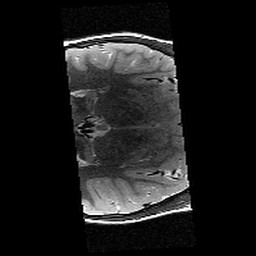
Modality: T2w
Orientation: axial
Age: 9
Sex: female
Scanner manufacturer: siemens
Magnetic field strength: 3 T
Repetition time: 9.23 s
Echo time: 0.067 s